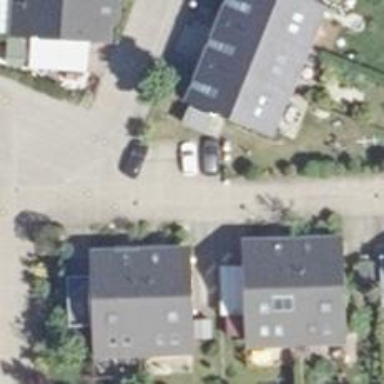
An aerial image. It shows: Living street.